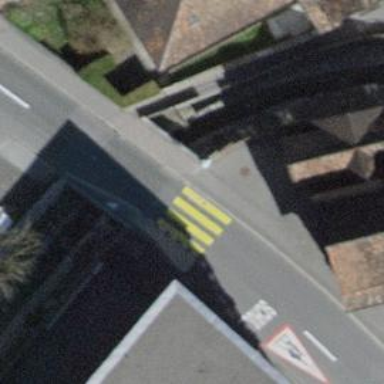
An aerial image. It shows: Uncontrolled road crossing.